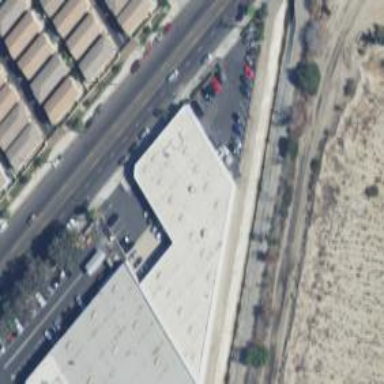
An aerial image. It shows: Warehouse.